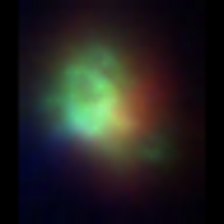
Taxon: Unknown_detritus
Group: Unknown